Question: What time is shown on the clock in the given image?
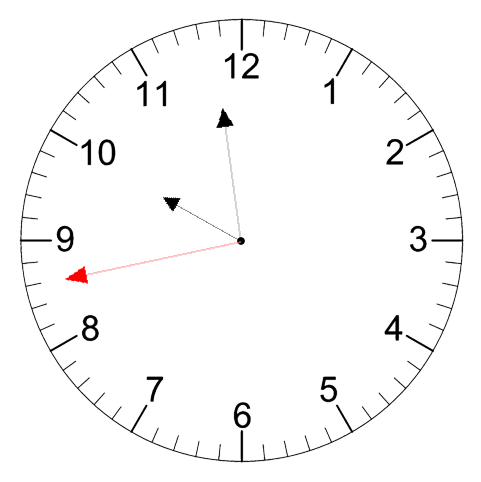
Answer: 09:58:43